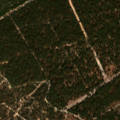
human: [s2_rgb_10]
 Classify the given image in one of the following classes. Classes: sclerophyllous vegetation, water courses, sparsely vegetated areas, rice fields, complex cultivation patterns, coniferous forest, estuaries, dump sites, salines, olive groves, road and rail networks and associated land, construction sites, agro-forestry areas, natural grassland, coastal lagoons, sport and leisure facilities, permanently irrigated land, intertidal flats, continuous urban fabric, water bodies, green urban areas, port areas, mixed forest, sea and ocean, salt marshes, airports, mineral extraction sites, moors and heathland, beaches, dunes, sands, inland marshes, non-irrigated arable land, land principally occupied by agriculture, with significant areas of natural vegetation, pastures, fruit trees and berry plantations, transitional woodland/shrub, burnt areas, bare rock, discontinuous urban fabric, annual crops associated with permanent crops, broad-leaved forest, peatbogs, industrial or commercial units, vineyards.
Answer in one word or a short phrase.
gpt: broad-leaved forest, coniferous forest, transitional woodland/shrub